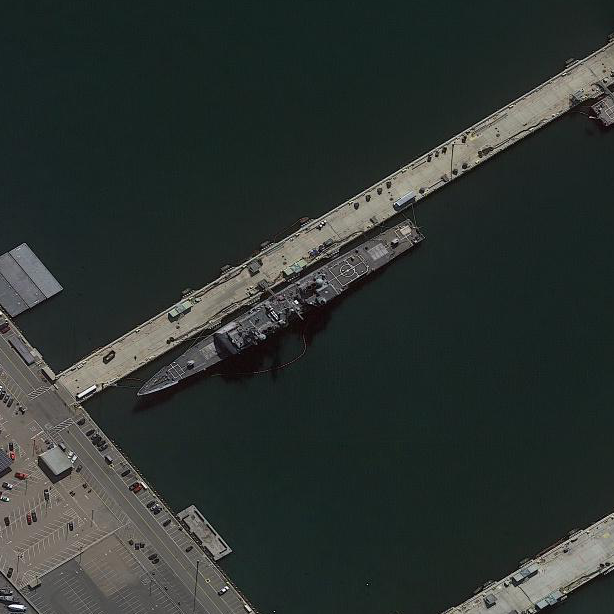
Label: cruiser